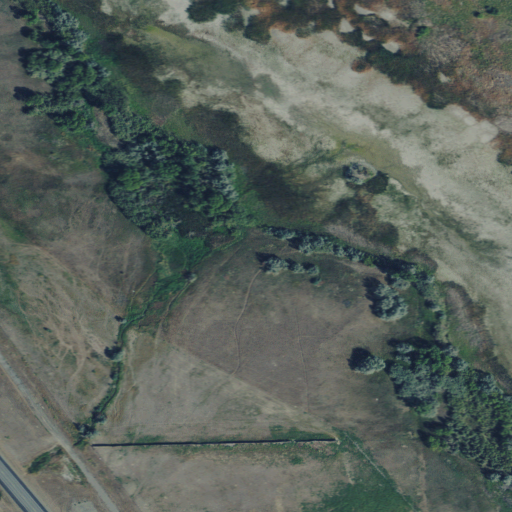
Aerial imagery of valley in Montana named Kalamazoo Gulch containing grassland, herbaceous wetlands, barren land, open water, open development, low intensity development, pasture, woody wetlands, and medium intensity development